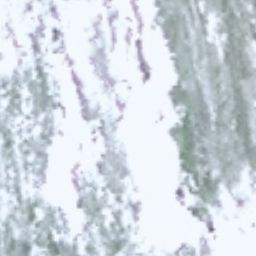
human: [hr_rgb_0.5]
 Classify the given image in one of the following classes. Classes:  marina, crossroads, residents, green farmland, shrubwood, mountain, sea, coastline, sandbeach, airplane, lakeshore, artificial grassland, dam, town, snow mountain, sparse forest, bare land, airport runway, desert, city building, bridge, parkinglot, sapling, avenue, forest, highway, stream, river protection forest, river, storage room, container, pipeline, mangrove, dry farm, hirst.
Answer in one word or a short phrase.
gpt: snow mountain